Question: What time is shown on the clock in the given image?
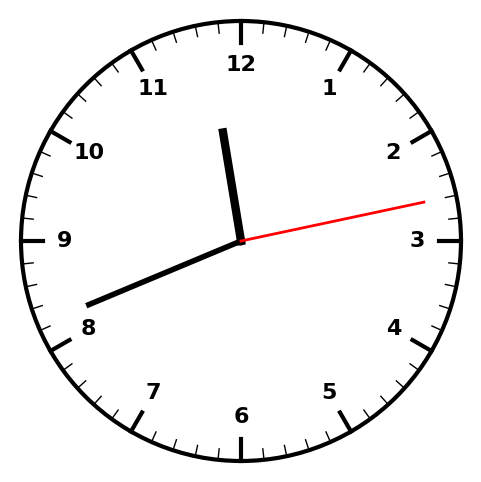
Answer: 11:41:13